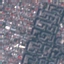
Land use / land cover: Residential